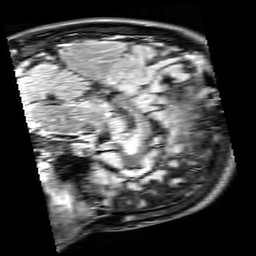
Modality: FLAIR
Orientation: sagittal
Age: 24
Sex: male
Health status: healthy
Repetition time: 12 s
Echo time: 0.095 s